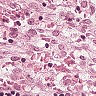
Metastatic tissue present: no